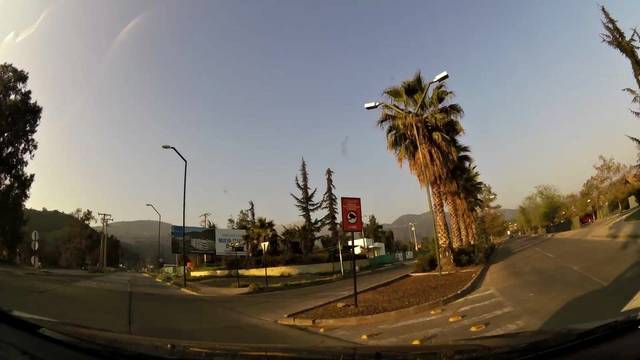
Region: Chile
Coordinates: -33.327, -70.519